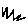
Label: zigzag